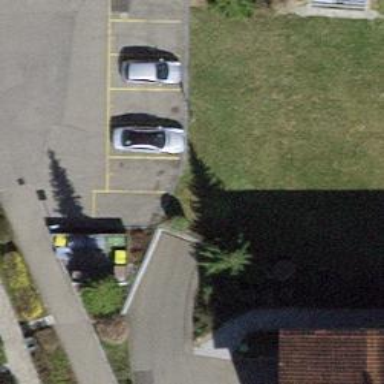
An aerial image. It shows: Parking area.